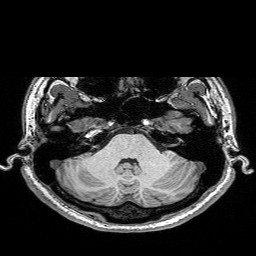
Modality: T1w
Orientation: coronal
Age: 23
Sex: female
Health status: healthy
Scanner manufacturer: siemens
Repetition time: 2.53 s
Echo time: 0.00332 s